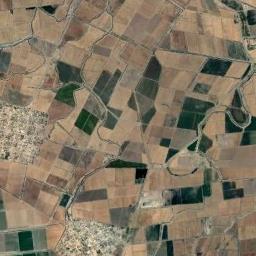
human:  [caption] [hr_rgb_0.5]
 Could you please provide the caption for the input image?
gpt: There are some green and bare rectangular farmland .

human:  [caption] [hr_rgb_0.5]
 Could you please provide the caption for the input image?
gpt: Many dense, neatly arranged green, Tan and brown mixed rectangular farmlands of different sizes .

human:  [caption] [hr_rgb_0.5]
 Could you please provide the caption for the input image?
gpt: Lots of rectangular farmlands of different colors and sizes are arranged in neat rows and some residential areas are surrounded by the farmlands .

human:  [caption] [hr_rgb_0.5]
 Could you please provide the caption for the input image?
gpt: There are many rectangular farmlands of different shades .

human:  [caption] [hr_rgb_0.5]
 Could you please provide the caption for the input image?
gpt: There are many yellow rectangular farmlands and some green ones .